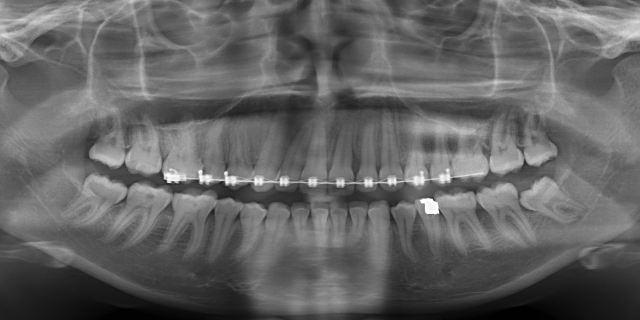
adult